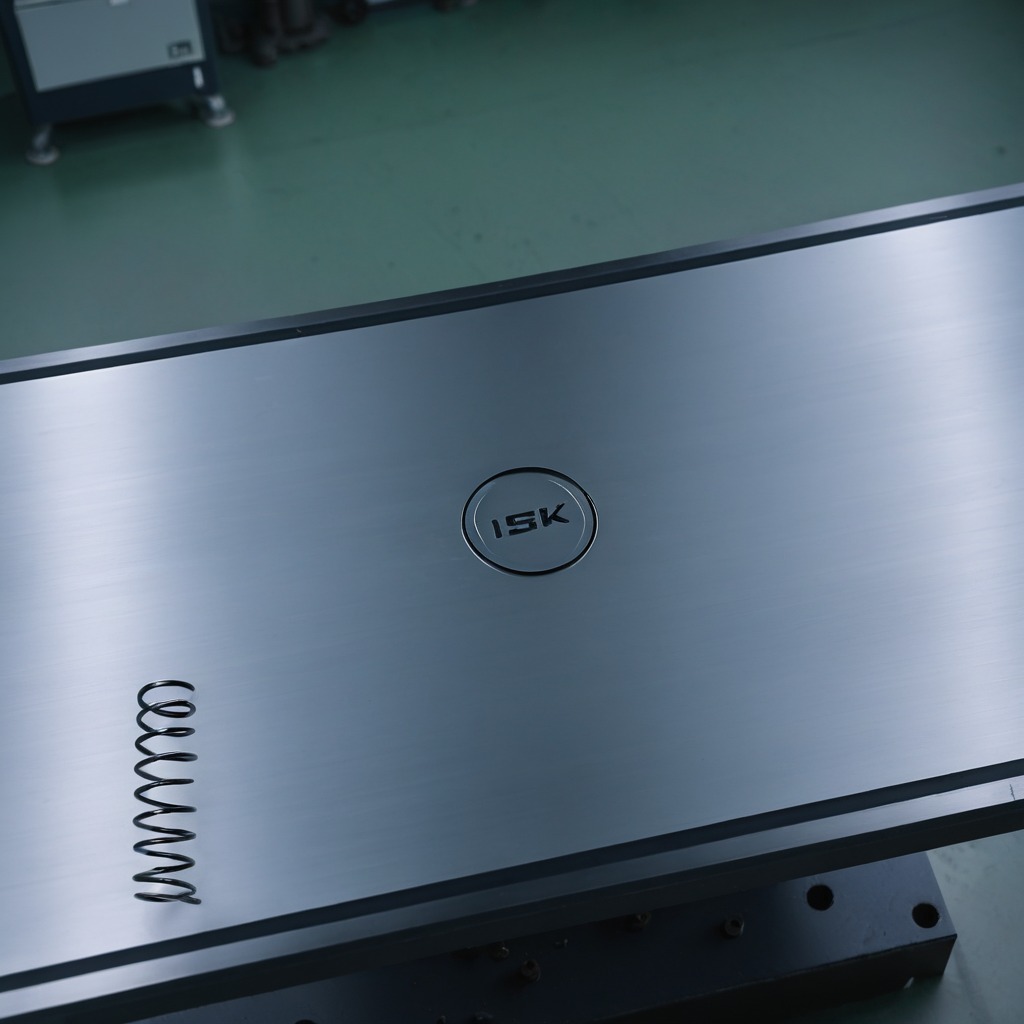
A coiled metal spring is lying on the metal table in a machine shop under fluorescent lights.